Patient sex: M
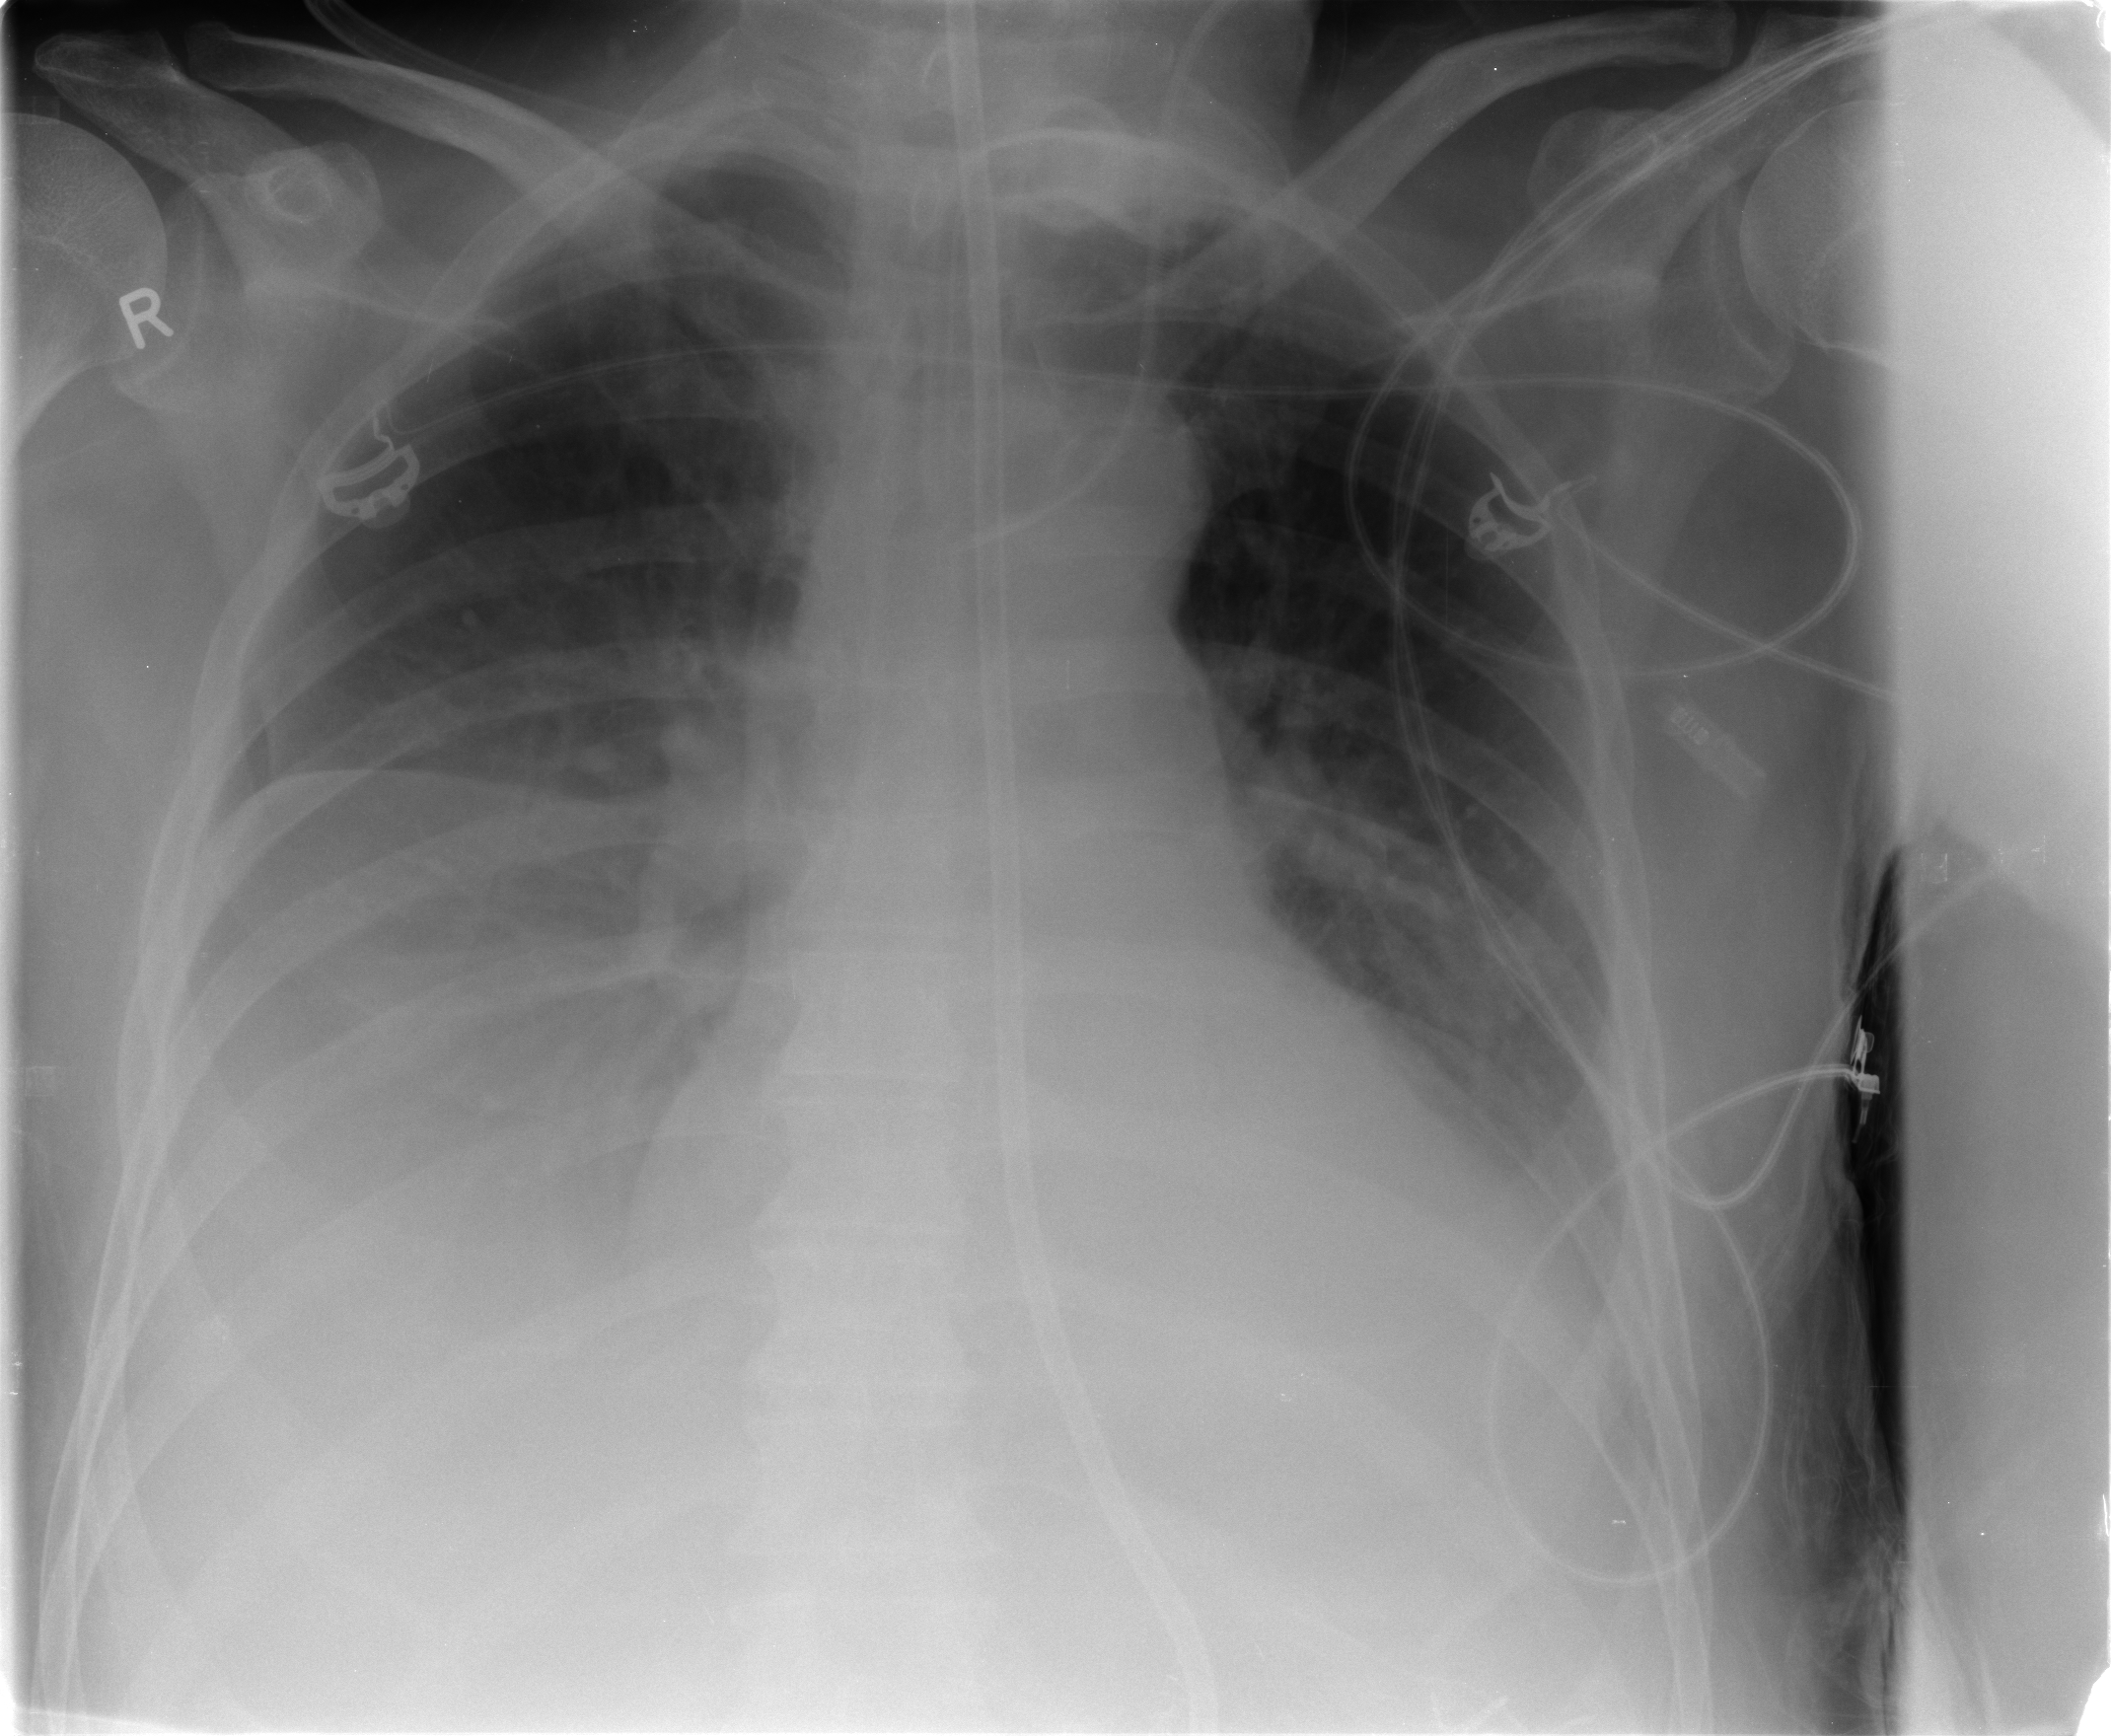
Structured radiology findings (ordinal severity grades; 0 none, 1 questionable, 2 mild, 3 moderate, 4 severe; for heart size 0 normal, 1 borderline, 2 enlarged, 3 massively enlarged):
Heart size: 0
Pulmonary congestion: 1
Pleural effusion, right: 3
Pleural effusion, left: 2
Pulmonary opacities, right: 0
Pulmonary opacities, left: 0
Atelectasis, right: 2
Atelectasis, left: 1